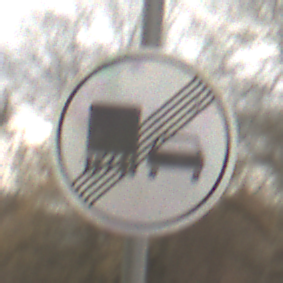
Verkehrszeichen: EndeUeberholverbotKraftfahrzeuge
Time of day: Midday
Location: Outdoor (Nature)
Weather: Overcast
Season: NotSpecified
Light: Natural